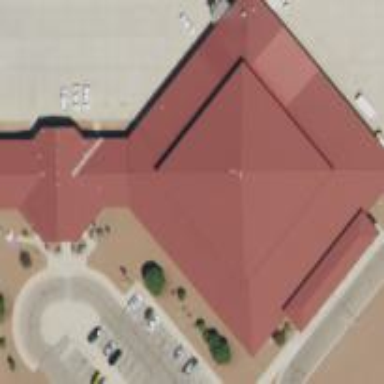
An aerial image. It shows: Building with pyramidal red roof.